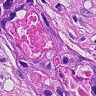
Metastatic tissue present: yes